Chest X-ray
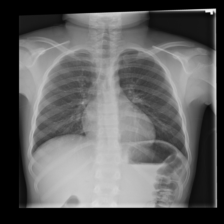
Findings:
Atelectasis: negative
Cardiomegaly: negative
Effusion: negative
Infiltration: negative
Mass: negative
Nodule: negative
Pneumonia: negative
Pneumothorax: negative
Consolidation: negative
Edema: negative
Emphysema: negative
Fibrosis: negative
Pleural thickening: negative
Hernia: negative